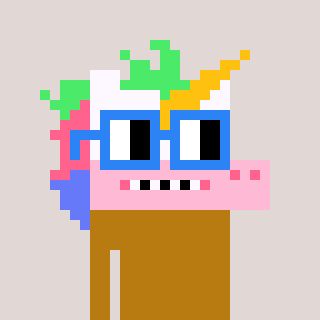
a pixel art character with square blue glasses, a unicorn-shaped head and a gold-colored body on a warm background